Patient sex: M
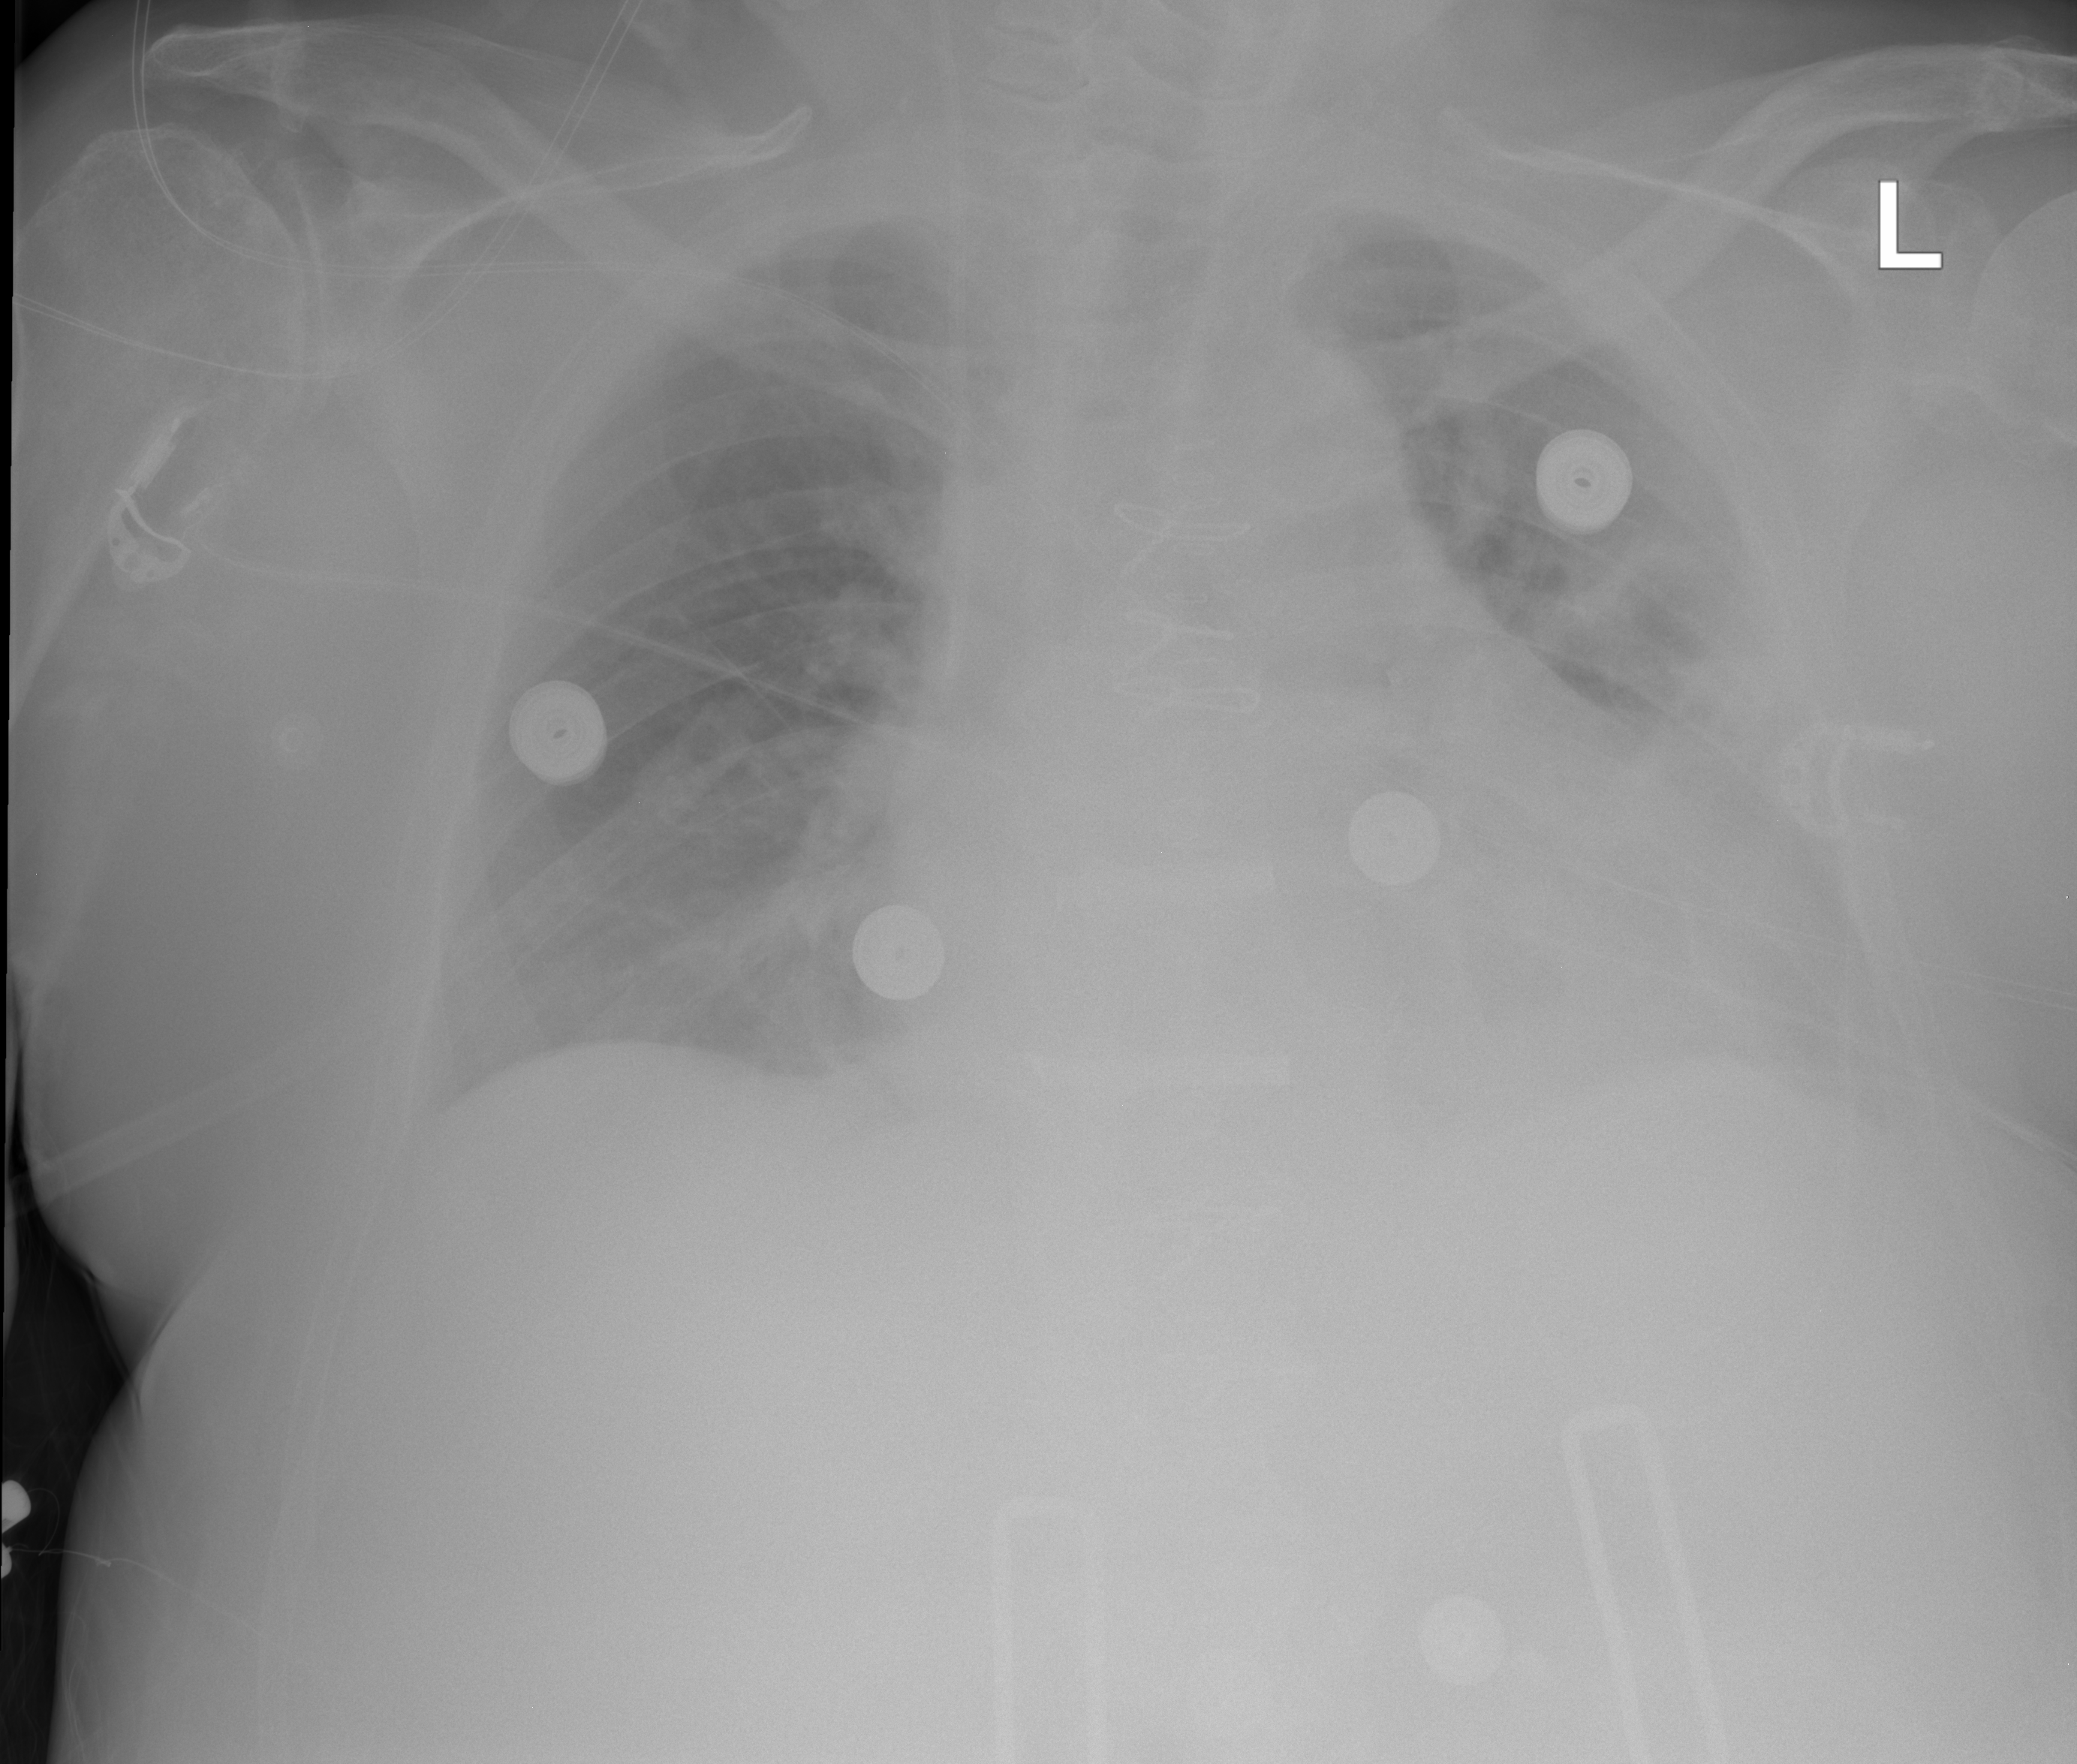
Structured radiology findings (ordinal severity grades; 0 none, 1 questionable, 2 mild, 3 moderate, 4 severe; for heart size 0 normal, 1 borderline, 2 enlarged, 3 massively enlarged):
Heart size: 2
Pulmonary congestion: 2
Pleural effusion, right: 1
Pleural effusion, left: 2
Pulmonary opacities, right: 0
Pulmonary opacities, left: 1
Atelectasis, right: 1
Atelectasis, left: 2